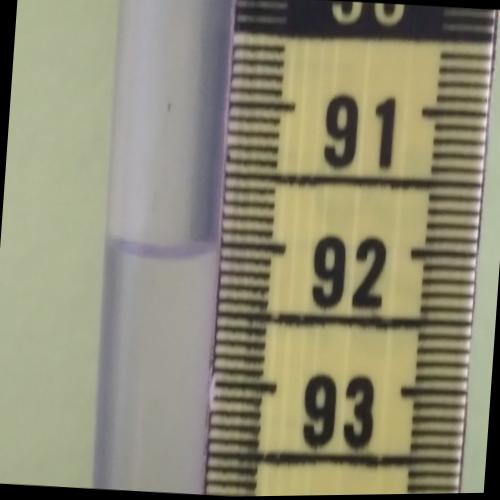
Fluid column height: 92.1 cm